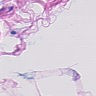
Metastatic tissue present: no